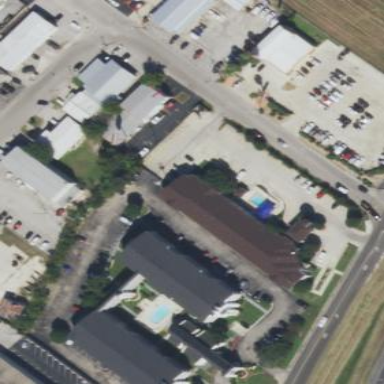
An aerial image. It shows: Hotel building.